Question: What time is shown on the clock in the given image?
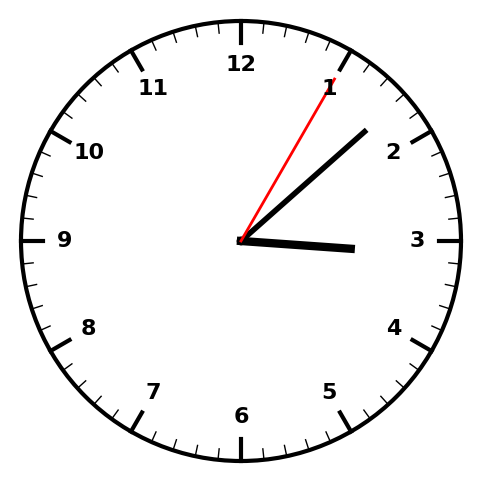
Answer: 03:08:05